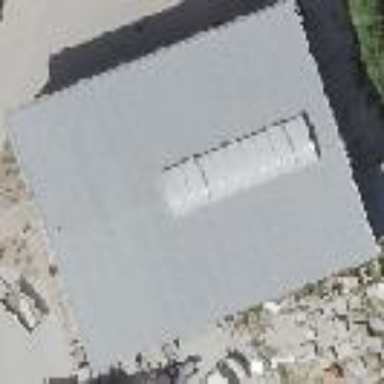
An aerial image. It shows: Industrial building.